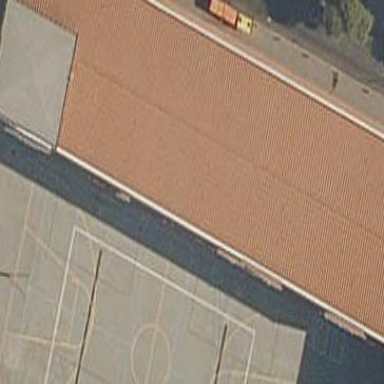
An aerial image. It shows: School building.